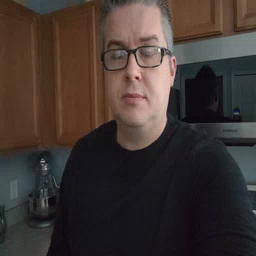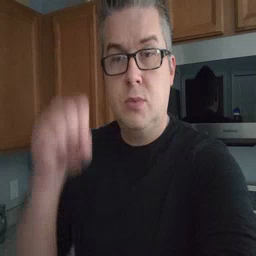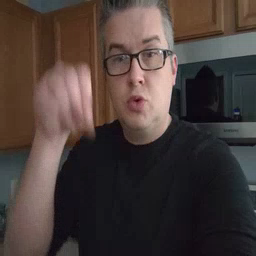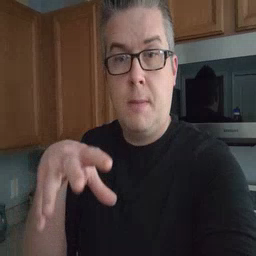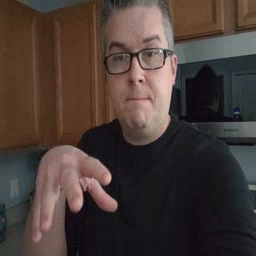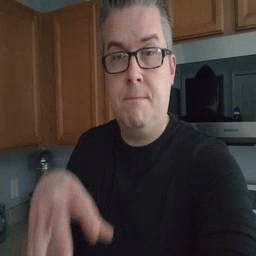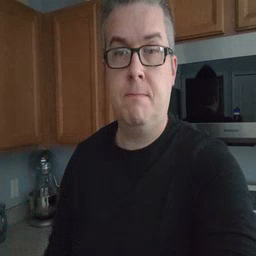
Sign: drop